Chest X-ray:
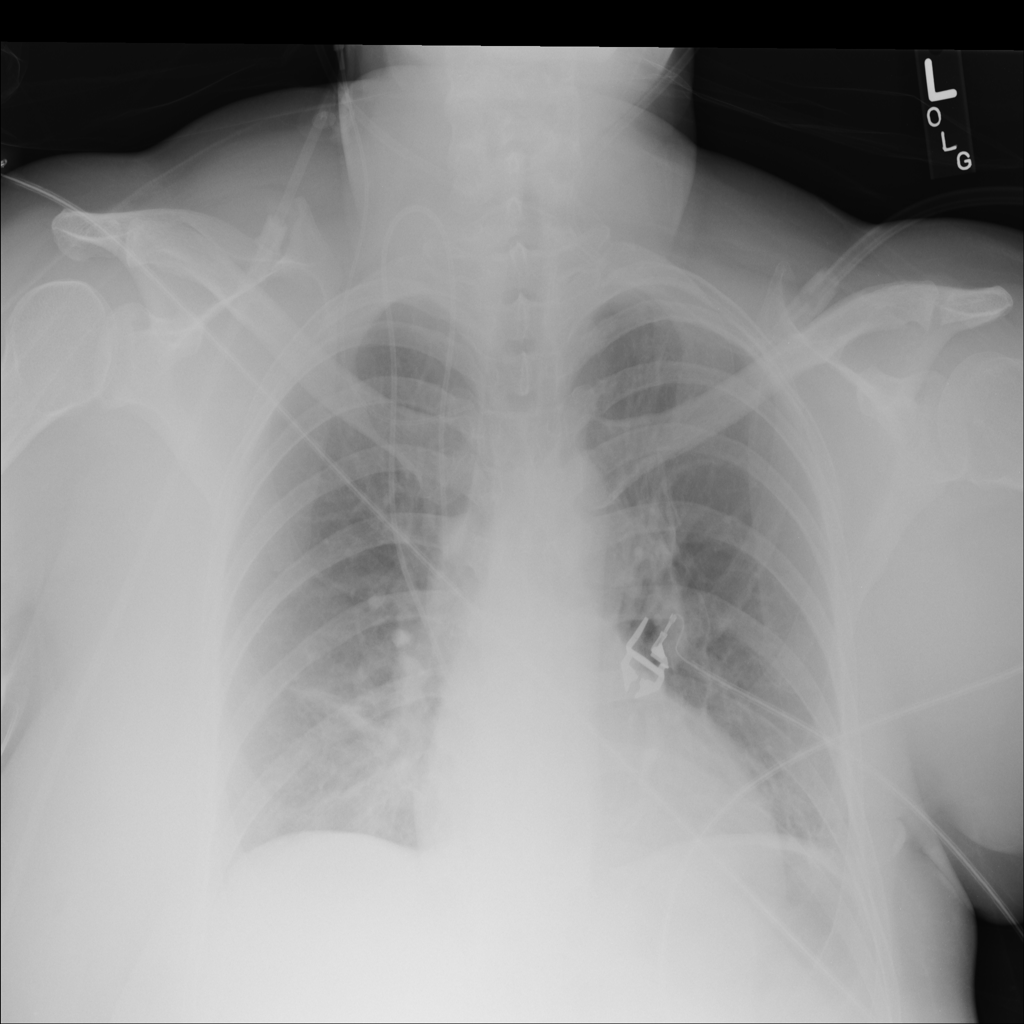
Findings: Consolidation
No abnormal finding: no